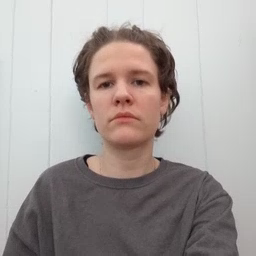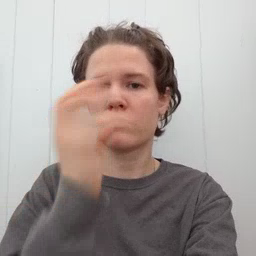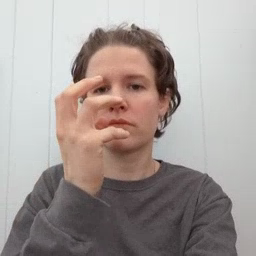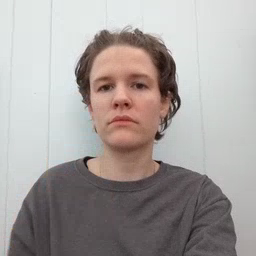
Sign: clown